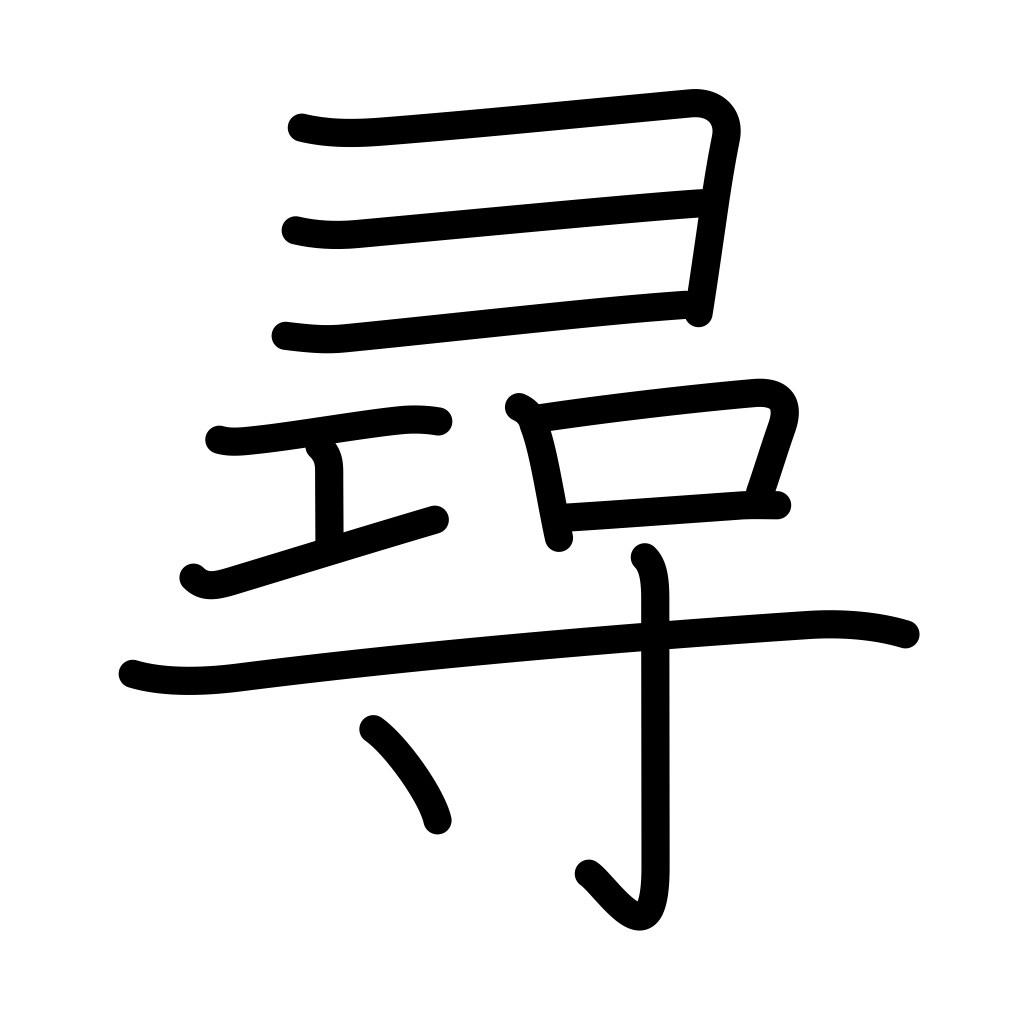
Meaning: inquire, fathom, look for